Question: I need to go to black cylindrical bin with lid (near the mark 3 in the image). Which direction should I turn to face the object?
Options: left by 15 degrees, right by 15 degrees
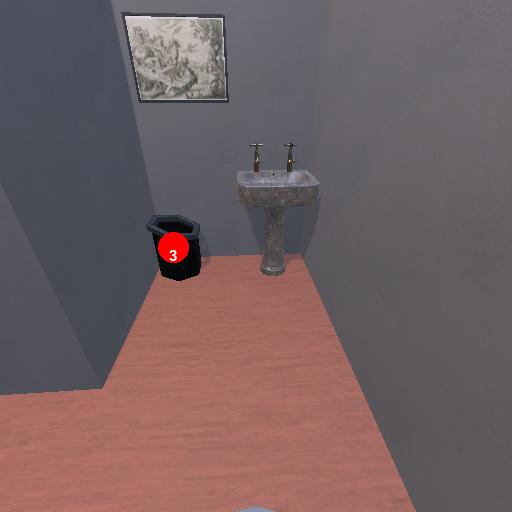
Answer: left by 15 degrees